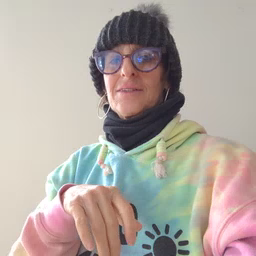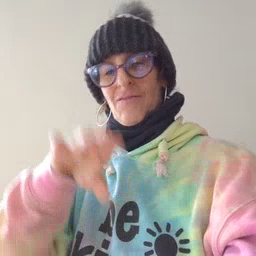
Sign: fireman